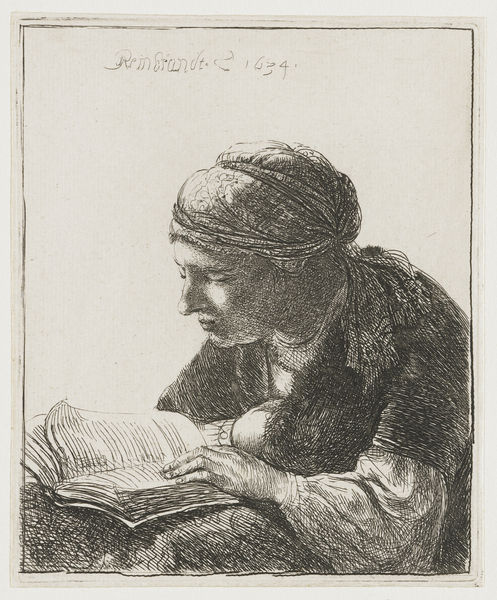
Titel: Lezende vrouw
Künstler: Rembrandt Harmensz. van Rijn
Standort: Amsterdam
Institution: Rijksmuseum
Schlagwörter: gravure, estampe, liseuse